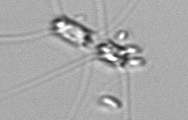
Label: Chaetoceros_didymus_TAG_external_flagellate